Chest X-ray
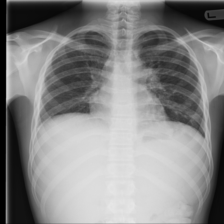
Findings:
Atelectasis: negative
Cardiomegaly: negative
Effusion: negative
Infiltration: positive
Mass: negative
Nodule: positive
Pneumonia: negative
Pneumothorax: negative
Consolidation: negative
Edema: negative
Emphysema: negative
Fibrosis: negative
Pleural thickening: negative
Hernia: negative